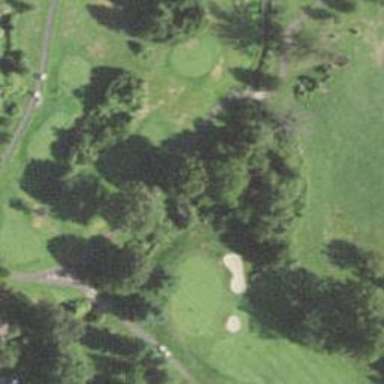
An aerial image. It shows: Golf water hazard.